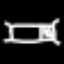
Label: bed